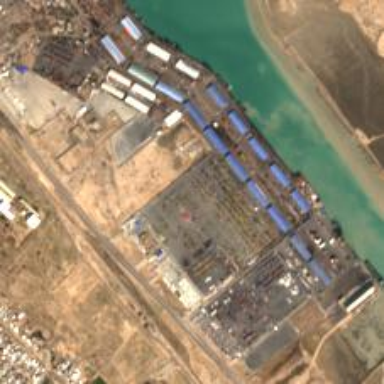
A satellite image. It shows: Industrial area designated for port activities.